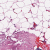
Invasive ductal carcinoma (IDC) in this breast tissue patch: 0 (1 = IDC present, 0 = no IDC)